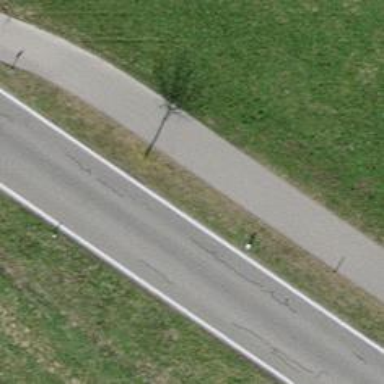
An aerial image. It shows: Tertiary road with asphalt surface. There is separate sidewalk along the road.